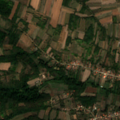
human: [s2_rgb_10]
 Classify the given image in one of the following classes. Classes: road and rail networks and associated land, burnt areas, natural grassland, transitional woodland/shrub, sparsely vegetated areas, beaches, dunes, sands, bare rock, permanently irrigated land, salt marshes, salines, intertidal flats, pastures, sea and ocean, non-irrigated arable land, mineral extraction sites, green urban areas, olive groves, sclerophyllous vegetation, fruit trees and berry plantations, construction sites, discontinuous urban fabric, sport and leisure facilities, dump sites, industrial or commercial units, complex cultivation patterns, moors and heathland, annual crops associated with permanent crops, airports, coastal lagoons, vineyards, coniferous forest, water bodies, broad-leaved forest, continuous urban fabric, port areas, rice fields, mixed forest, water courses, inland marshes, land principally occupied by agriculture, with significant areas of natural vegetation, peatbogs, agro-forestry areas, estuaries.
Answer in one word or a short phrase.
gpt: discontinuous urban fabric, non-irrigated arable land, complex cultivation patterns, land principally occupied by agriculture, with significant areas of natural vegetation